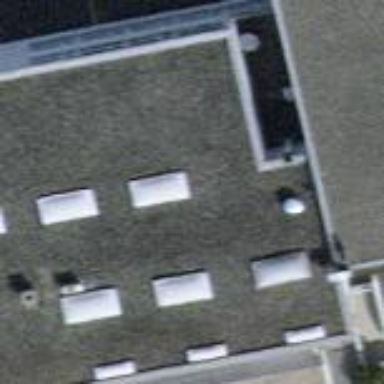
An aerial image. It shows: Commercial building with flat roof.